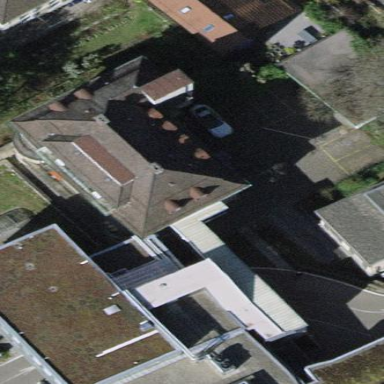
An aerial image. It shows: Hospital building.